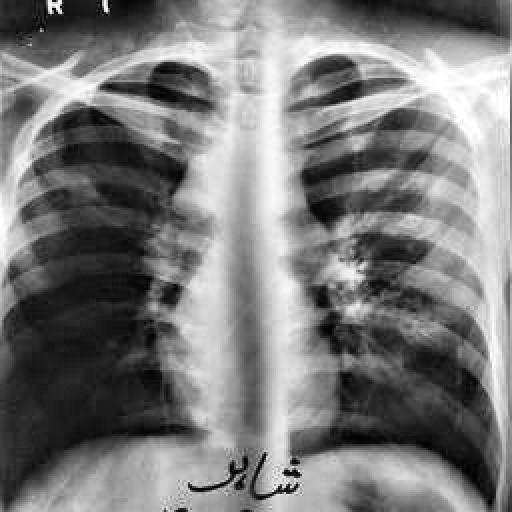
Finding: TUBERCULOSIS